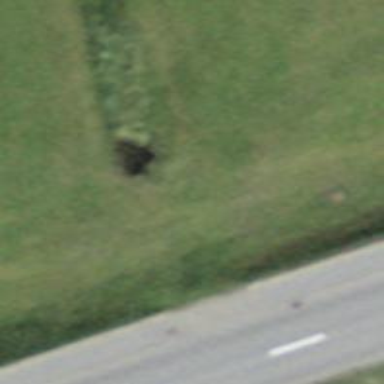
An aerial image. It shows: Culvert tunnel passing through ditch.